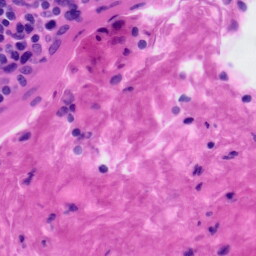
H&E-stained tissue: Tonsil